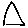
Label: triangle